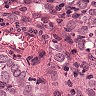
Metastatic tissue present: yes